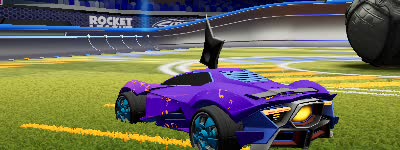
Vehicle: werewolf